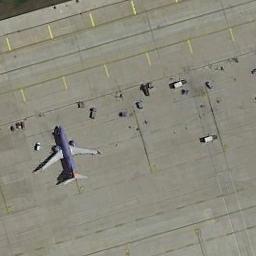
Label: airplane